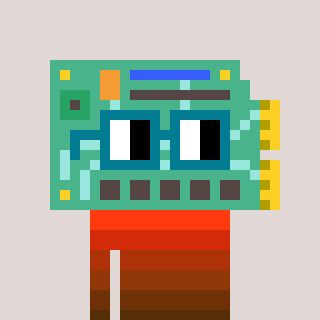
a pixel art character with square dark green glasses, a chipboard-shaped head and a foggrey-colored body on a warm background